Field crop: maize
Growth stage: 2
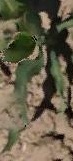
Species: maize